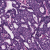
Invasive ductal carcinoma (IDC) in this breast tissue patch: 1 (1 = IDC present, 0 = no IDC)